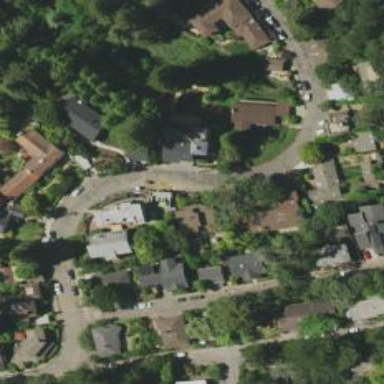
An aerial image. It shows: Residential road with asphalt surface and sidewalk on the left.